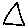
Label: triangle